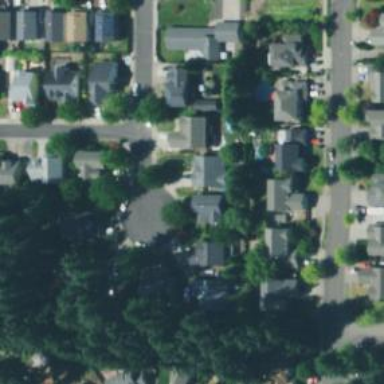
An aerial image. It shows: Residential area in rural setting.